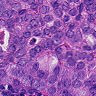
Metastatic tissue present: yes